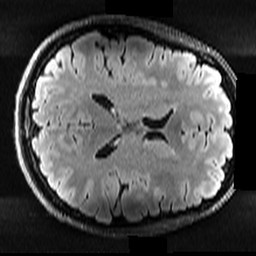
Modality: T2w
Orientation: axial
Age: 24
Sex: female
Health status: healthy
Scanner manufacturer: ge
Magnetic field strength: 3 T
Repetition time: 12 s
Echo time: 0.09548 s